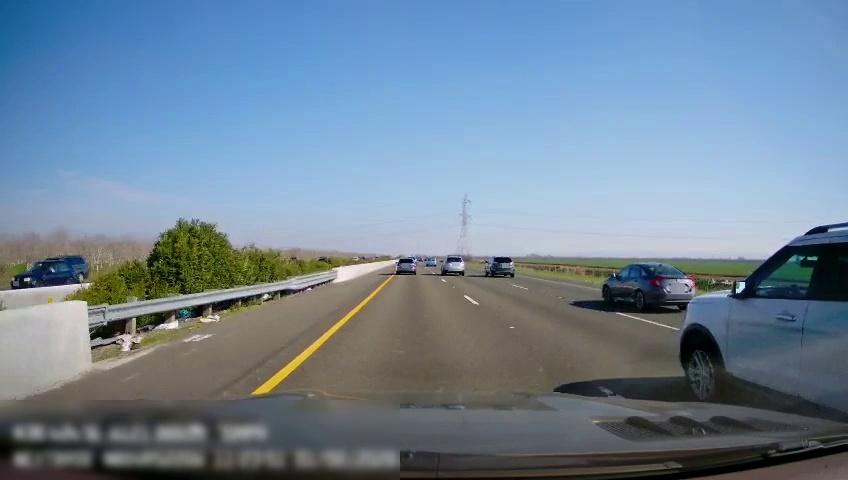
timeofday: Day
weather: Sunny
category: Drivable Space
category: Vehicles | Car
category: Vehicles | SUV
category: Vehicles | Car
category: Vehicles | SUV
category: Vehicles | SUV
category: Vehicles | SUV
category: Lanes | Current Lane
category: Lanes | Current Lane
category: Lanes | Alternate Lane
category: Lanes | Alternate Lane